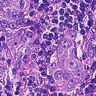
Metastatic tissue present: yes